Question: I have this app compiled for iOS 6. This is a code upgraded from iOS 4.3 and was working fine there.
After creating a segmented control, its icons are just the alpha channel and the control is transparent.
This is how I create it
'''
// images is a NSArray of images. I have confirmed.
// All images are OK and are loading fine on this array.
// Images have alpha channel. They are basically solid
// rounded icons with shadows surrounded by transparent pixels
UISegmentedControl *segmentedControl = [[UISegmentedControl alloc] initWithItems:images];
[segmentedControl addTarget:self action:selector(change:)
forControlEvents:UIControlEventValueChanged];
segmentedControl.segmentedControlStyle = UISegmentedControlStyleBar;
'''
This is how I see the control. Notice the blurred blue right border that corresponds to the icon shadow on the alpha channel. Also, another problem is this being blue. I never adjusted any blue color on this control. This was simply working fine on iOS 4.3.
Any clues?
---
EDIT: as soon as I replace the images with text, the segmented controlled is rendered correctly: opaque and no blue ever. Now the WTF level increased.
I have created a sample project with 3 red images that for some WTF factor show blue. Download the project here: <URL>

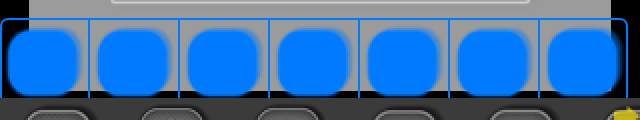
Answer: iOS7 has introduced a new option for images ('UIImageRenderingMode'). What this option does is to specify whether an image is to be treated as a template or not.
If the image is on template 'mode' then the non transparent part is tinted (the default color for 'tint' is the global one to match your app tint everywhere and hence provide a coherent theme on controls overall).
The solution is simply to specify your images as 'original' instead of 'template' like this:
'''
UIImage *a = [[UIImage imageNamed:@"ITEAM-icon157.png"] imageWithRenderingMode:UIImageRenderingModeAlwaysOriginal];
UIImage *b = [[UIImage imageNamed:@"ITEAM-icon159.png"] imageWithRenderingMode:UIImageRenderingModeAlwaysOriginal];
UIImage *c = [[UIImage imageNamed:@"ITEAM-icon160.png"] imageWithRenderingMode:UIImageRenderingModeAlwaysOriginal];
'''
Of course, in case you just wanted to have a red 'segmentedControl' with red icons, you could just set the 'tintColor' of the control (without specifying rendering mode on images like above) like this:
'''
segmentedControl.tintColor = [UIColor redColor];
'''
As a final note, there is a third option called 'UIImageRenderingModeAutomatic', where the image is automatically treated as template/normal based on the context where the image is used. Although Apple doesn't clarify how the context is determined, I would expect it to choose 'template' for controls and 'normal' for 'UIImageView's etc.
You can find the <URL>.